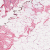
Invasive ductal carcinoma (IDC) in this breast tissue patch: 0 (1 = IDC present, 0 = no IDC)